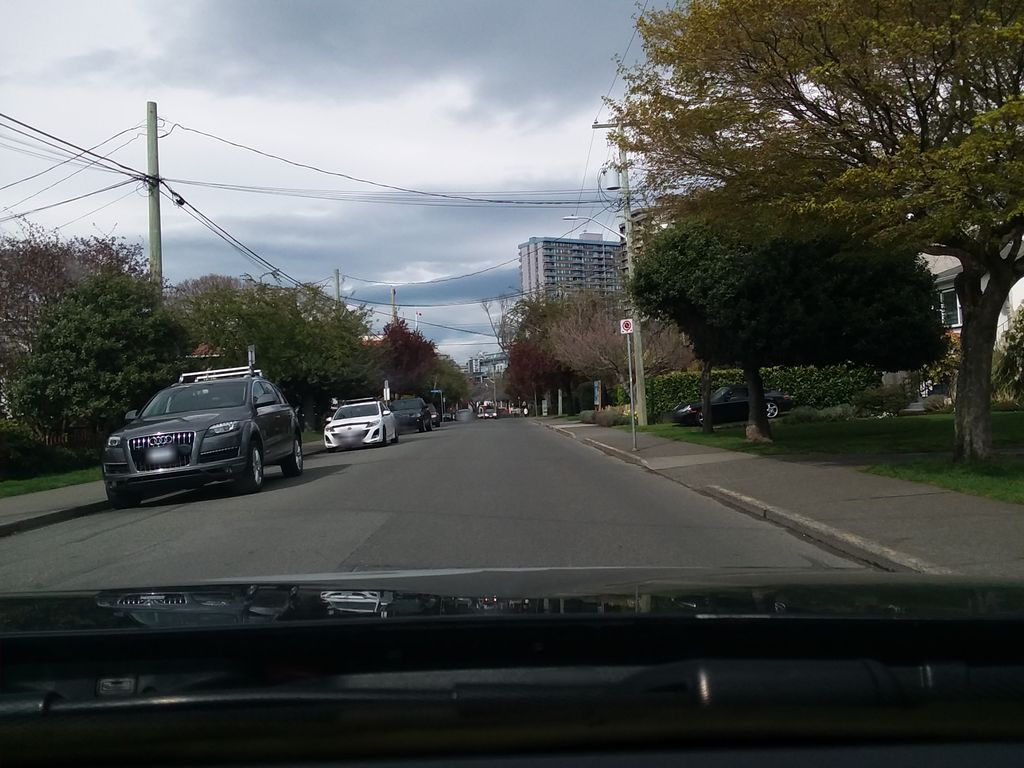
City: victoria